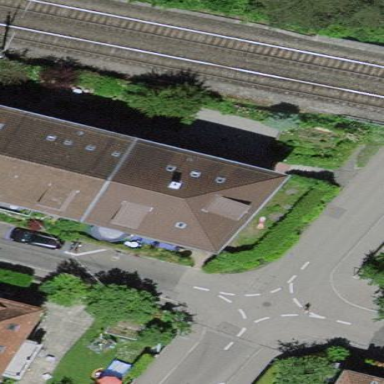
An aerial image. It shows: Residential building with hipped roof.